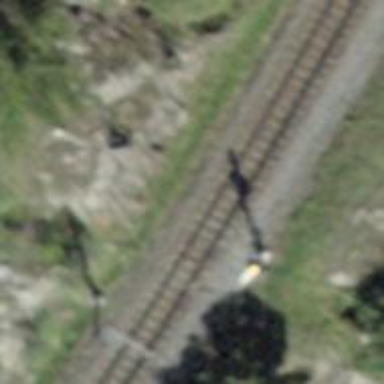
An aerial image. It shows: Railway signal.